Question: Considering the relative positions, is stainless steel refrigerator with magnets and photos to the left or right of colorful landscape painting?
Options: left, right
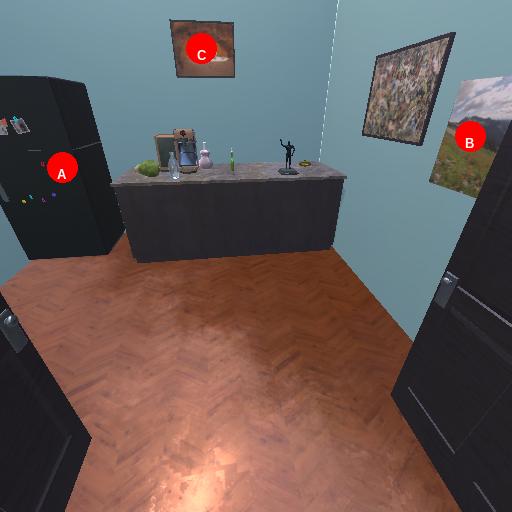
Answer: left